Question: I have an Obj-C Project I'm trying to migrate to Swift. I did succeed with various classes but recently ran into an issue I can't seem to make sense of. When I try to compile my current code base I get the following (SUPER UNHELPFUL ERROR MESSAGE)
> Command /Applications/Xcode.app/Contents/Developer/Toolchains/XcodeDefault.xctoolchain/usr/bin/swiftc failed with exit code 1

My only assumption is its somehow related to my bridging-headers but Xcode isn't giving me enough information to figure out if this is actually true.
I'm using 'Cocoapods' to add the 'CorePlot' to my project. I'm trying to migrate the following class to Swift:
### Obj-C Class (ScatterPlotContainer.h)
'''
#import <Foundation/Foundation.h>
@class CPTScatterPlot;
@interface ScatterPlotContainer : NSObject
@property (nonatomic, strong) CPTScatterPlot *ahrsAlt;
@property (nonatomic, strong) CPTScatterPlot *calibration;
@property (nonatomic, strong) CPTScatterPlot *coreAlt;
@property (nonatomic, strong) CPTScatterPlot *pitch;
@property (nonatomic, strong) CPTScatterPlot *roll;
@property (nonatomic, strong) CPTScatterPlot *slip;
@end
'''
### Obj-c Class (ScatterPlotContainer.m)
'''
#import <CorePlot/CPTScatterPlot.h>
#import "ScatterPlotContainer.h"
@implementation ScatterPlotContainer {
}
@end
'''
### Swift Conversion
'''
import Foundation
class ScatterPlotContainer : NSObject {
public var ahrsAlt : CPTScatterPlot;
public var calibration : CPTScatterPlot;
public var coreAlt : CPTScatterPlot;
public var pitch : CPTScatterPlot;
public var roll : CPTScatterPlot;
public var slip : CPTScatterPlot;
}
'''
### My bridging headers file
'''
#import <CorePlot/CPTScatterPlot.h>
'''
### What I've tried thus far
When I comment out the '#import <CorePlot/CPTScatterPlot.h>' from the Bridging headers file - I get an error in swift because it doesn't know what CPTScatterPlot is
I've also tried '#import <CPTScatterPlot.h>' which didn't work either.
### Thoughts
So the only thing I can think of is perhaps because I'm using a cocoa pod there is some sort of module name I need to add. The error message really isn't that useful. Does anybody have a suggestion about some blaring error I've made or how to get a more descriptive error message to figure out what is going on?
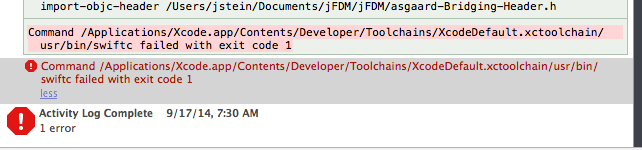
Answer: I did the same all answer says but mine issue was not resolved. I did figured out that issue was related to broken function call.
A function syntax was not wrong but its calling mechanism was wrong.
To check the exact error for this issue check following:
This will show all detail logs for this error.

Scroll down and You got logs like, in my case

So, by reading this I figure out that something wrong with function calling. I browse my code and resolved it, Below was correct and wrong code.
'''
var region = MKCoordinateRegionMake(self.mapView.userLocation.coordinate, span)
// It will not shown error here but when you build project compiler shows error.
'''
'''
let region = MKCoordinateRegion(center: self.mapView.userLocation.coordinate, span: span)
'''